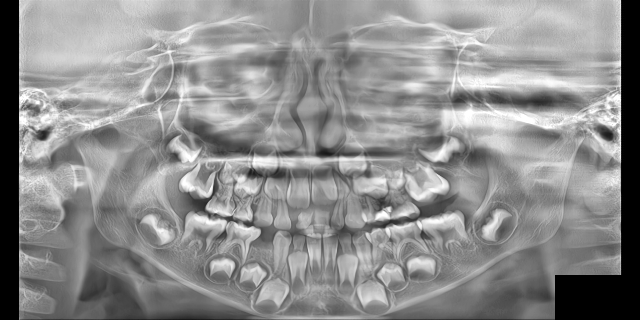
child